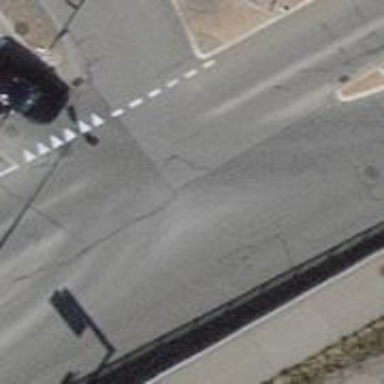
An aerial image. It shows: Road with traffic signals.